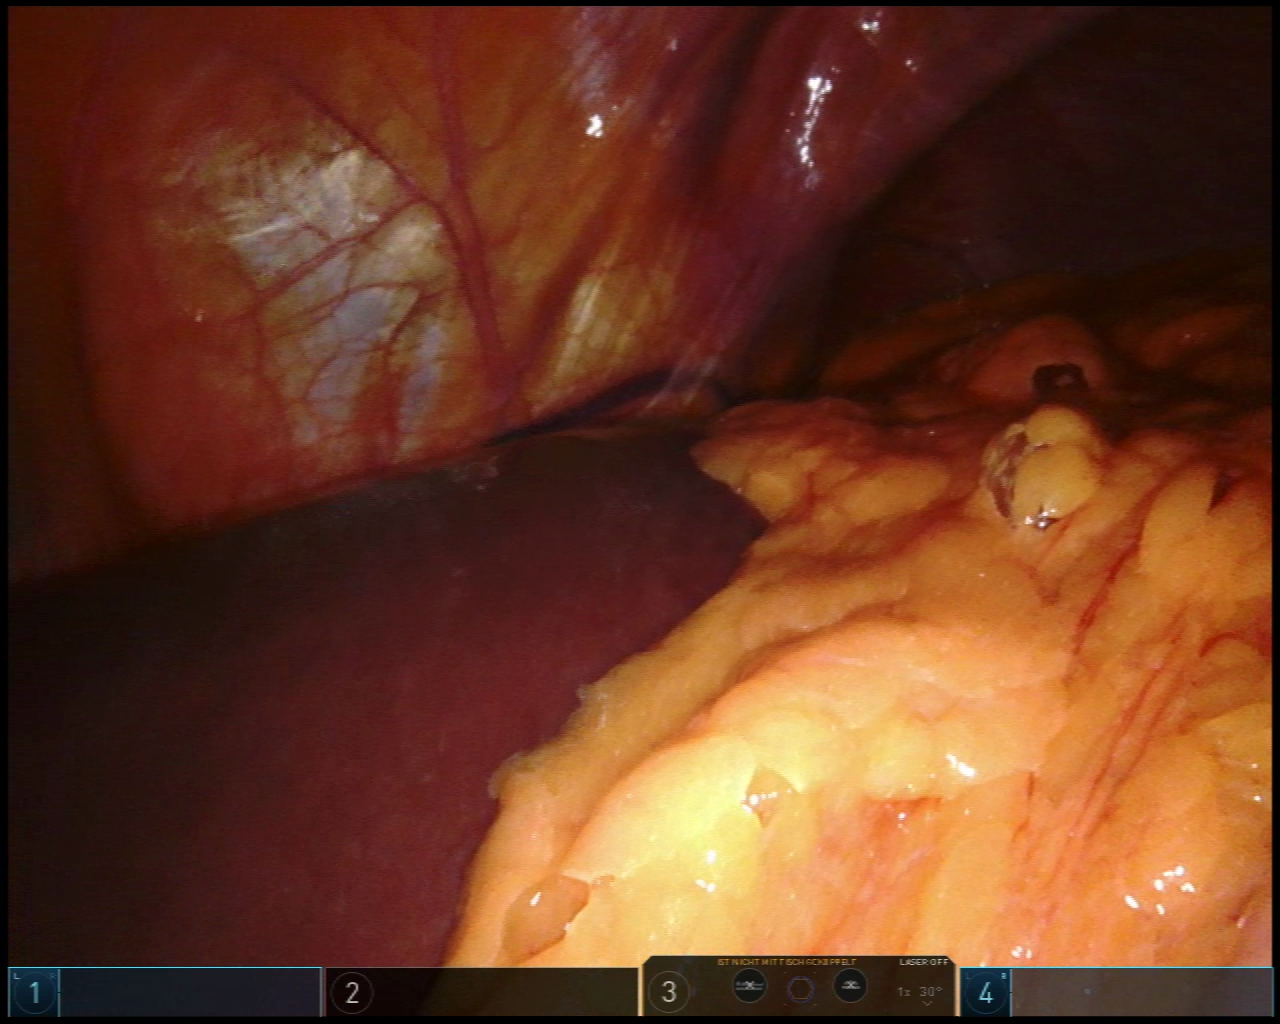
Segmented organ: liver
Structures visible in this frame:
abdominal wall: yes
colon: no
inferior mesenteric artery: no
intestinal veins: no
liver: yes
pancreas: no
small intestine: no
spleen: no
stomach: no
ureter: no
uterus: no
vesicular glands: no